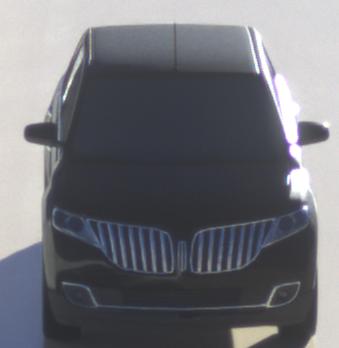
Make: Lincoln
Model: MKX
Detailed model: Gen. 1 CD3
Model produced from: 2010
Model produced until: 2015
Doors: 5
Color: black
Road condition: wet road
Daytime: sunrise or sunset
Contrast: high contrast